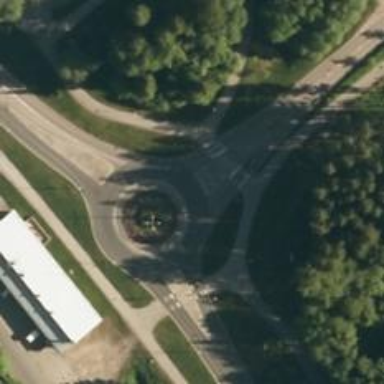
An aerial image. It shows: Secondary road with asphalt surface leading to roundabout junction.